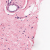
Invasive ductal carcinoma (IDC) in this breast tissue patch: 0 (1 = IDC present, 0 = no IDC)